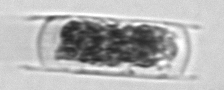
Label: Hemiaulus